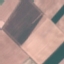
Land use / land cover: AnnualCrop